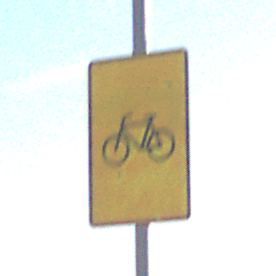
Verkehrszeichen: RadverkehrOhnePfeilsymbol
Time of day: MorningAfternoon
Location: Outdoor (Nature)
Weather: PartlyCloudy
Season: NotSpecified
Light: Natural